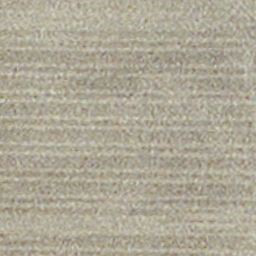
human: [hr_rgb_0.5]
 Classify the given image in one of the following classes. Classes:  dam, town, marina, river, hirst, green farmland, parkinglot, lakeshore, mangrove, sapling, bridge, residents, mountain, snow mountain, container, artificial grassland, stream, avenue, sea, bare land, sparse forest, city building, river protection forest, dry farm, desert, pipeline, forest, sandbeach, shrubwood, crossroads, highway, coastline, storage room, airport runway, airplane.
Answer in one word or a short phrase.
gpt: dry farm